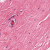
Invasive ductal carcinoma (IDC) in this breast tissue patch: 0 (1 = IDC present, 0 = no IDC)